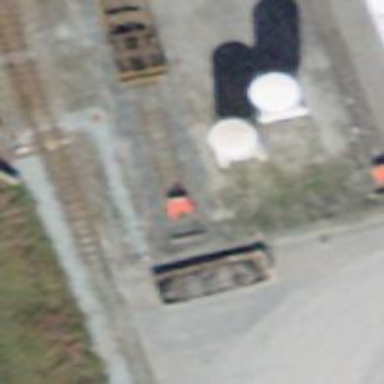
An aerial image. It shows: Railway buffer stop.